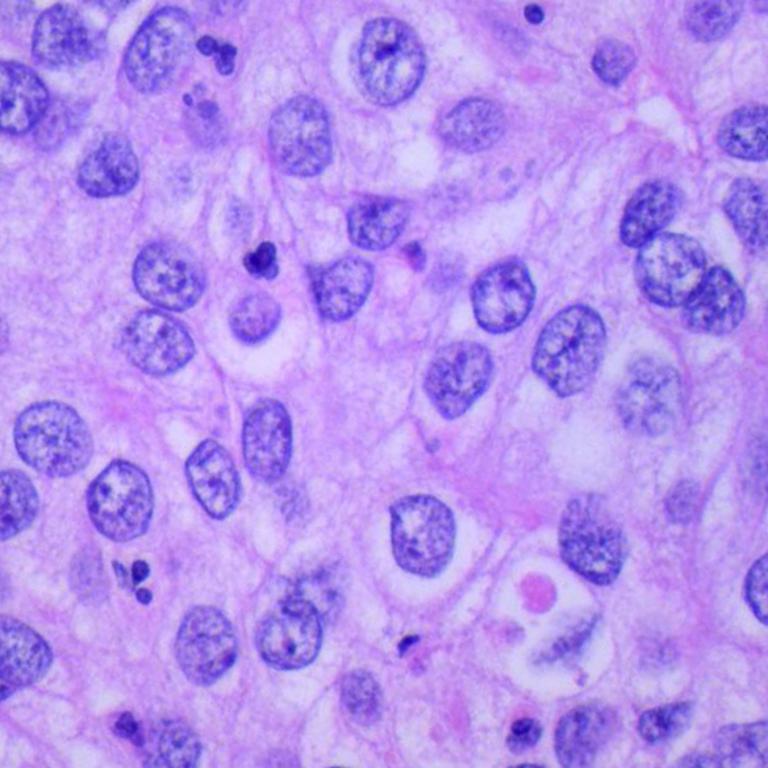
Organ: lung
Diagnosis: squamous carcinomas